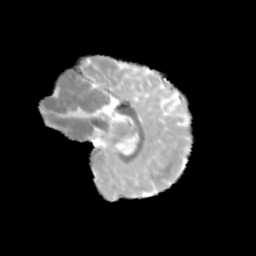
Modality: MD
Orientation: sagittal
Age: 11
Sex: female
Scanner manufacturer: siemens
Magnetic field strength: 3 T
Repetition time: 3.8 s
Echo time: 0.07 s